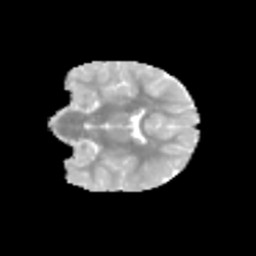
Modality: MD
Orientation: coronal
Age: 9
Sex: female
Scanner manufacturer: siemens
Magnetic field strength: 3 T
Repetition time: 3.8 s
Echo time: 0.07 s